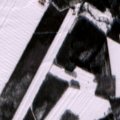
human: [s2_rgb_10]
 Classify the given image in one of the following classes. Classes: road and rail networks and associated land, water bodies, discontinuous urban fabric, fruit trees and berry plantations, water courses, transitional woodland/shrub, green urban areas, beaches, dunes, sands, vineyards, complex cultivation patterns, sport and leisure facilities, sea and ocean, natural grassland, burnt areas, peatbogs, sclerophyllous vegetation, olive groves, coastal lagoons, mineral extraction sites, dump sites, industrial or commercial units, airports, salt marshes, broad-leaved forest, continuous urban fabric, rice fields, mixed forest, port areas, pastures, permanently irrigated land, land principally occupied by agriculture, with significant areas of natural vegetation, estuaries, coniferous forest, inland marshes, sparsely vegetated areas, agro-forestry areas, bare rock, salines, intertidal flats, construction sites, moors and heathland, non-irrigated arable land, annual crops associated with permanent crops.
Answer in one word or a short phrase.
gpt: non-irrigated arable land, coniferous forest, mixed forest